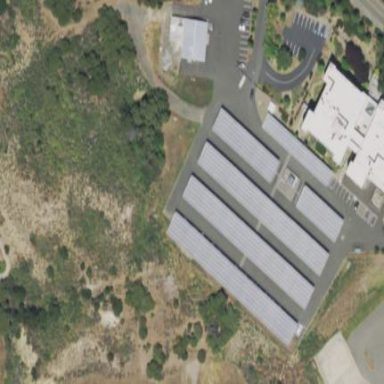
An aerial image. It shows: Solar photovoltaic panel on the roof of building used as solar power generator.